Question: if body load text 'added to your shopping cart.' need to jquery addClass on div #header-cart
'''
<span> added to your shopping cart.</span>
'''

need to addClass and remove class after some 5 sec.
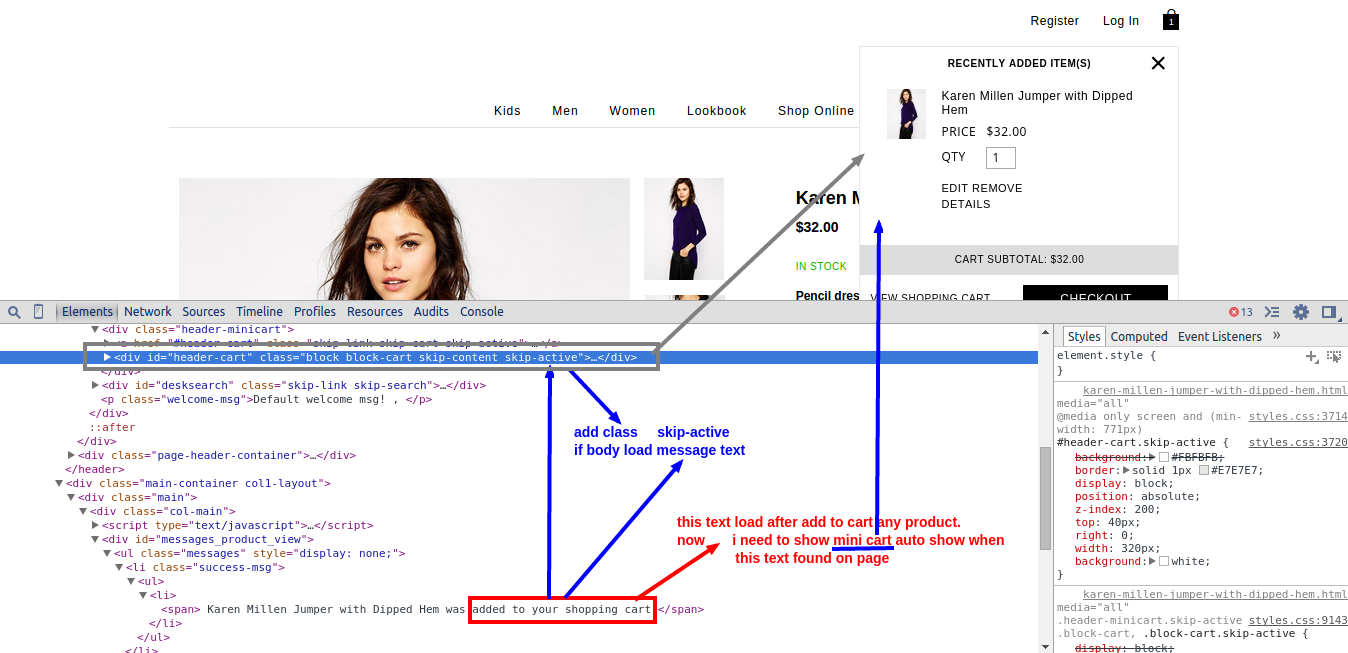
Answer: You could do some like
'''
$(document).ready(function(){
//text you looking for
var sText = " added to your shopping cart.";
//target element
var target = "#header-cart";
//class you may want to add
var tempClass = "skip-active";
//check if element (span) exists that contains the searched text
if($("span:contains('" + sText + "')").length > 0){
//if found, add a class to this element with timeout/delay
$( target ).addClass( tempClass );
setTimeout(function() {
$( target ).removeClass( tempClass );
}, 5000);
}
});
'''
See this <URL>